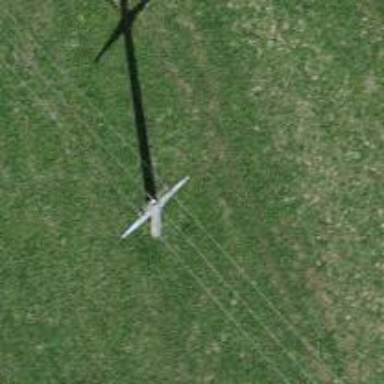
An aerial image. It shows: Power pole.